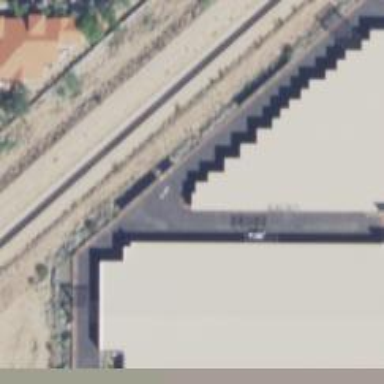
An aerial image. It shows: Storage rental shop.